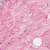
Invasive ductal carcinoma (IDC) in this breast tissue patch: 0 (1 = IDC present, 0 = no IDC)